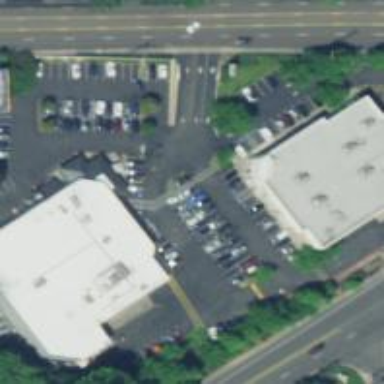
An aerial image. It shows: Parking space.